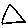
Label: triangle